Question: Assuming to have the following 4 datasets:
'''
1,1
2,3
3,5
5,6
6,9
7,9
8,10
9,12
10,13
'''
'''
1,1
2,5
3,10
5,15
6,20
7,25
8,30
9,35
10,40
'''
'''
1,1
2,10
3,100
5,1000
6,2000
7,5000
8,10000
9,20000
10,50000
'''
'''
1,1
2,20
3,300
5,5000
6,9000
7,10000
8,15000
9,30000
10,100000
'''
In Gnuplot I've tried to run the command on each of them to get the maximum value for and (i.e., columns and ) and to set the corresponding & . Unfortunately, the result is not the one I've expected.
Here is the full script:
'''
#!/usr/bin/env gnuplot
set terminal latex
set term pngcairo enhanced size 1500,800
set output 'plot.png'
set multiplot layout 2,2
set xlabel 't' font ',16'
set ylabel '#pkt' font ',16'
set grid xtics lt 0 lw 1 lc rgb "#333333"
set grid ytics lt 0 lw 1 lc rgb "#333333"
set xtics font ',14'
set ytics font ',14'
set key font ',12'
set title font ',20'
set datafile separator ','
###
set title '(a)'
stats "a.csv" using 1:2 name "a"
set xrange [0:a_max_x]
set yrange [0:a_max_y+a_max_y*0.5]
plot "a.csv" using 1:2 title 'v1' with lines linewidth 3 linecolor rgb 'blue'
###
set title '(b)'
stats "b.csv" using 1:2 name "b"
set xrange [0:b_max_x]
set yrange [0:b_max_y+b_max_y*0.5]
plot "b.csv" using 1:2 title 'v1' with lines linewidth 3 linecolor rgb 'blue'
###
set title '(c)'
stats "c.csv" using 1:2 name "c"
set xrange [0:c_max_x]
set yrange [0:c_max_y+c_max_y*0.5]
plot "c.csv" using 1:2 title 'v1' with lines linewidth 3 linecolor rgb 'blue'
###
set title '(d)'
stats "d.csv" using 1:2 name "d"
set xrange [0:d_max_x]
set yrange [0:d_max_y+d_max_y*0.5]
plot "d.csv" using 1:2 title 'v1' with lines linewidth 3 linecolor rgb 'blue'
###
unset multiplot
'''
and the result:

As you can see, maximum values in the plots , and are not correct. Indeed, the verbose output of stats returns:
'''
[...]
Maximum: 10.0000 [8] 13.0000 [8]
[...]
Maximum: 5.0000 [3] 15.0000 [3]
[...]
Maximum: 2.0000 [1] 10.0000 [1]
[...]
Maximum: 1.0000 [0] 1.0000 [0]
[...]
'''
Apparently, only stats for the plot is right. Is there anything wrong in my script?
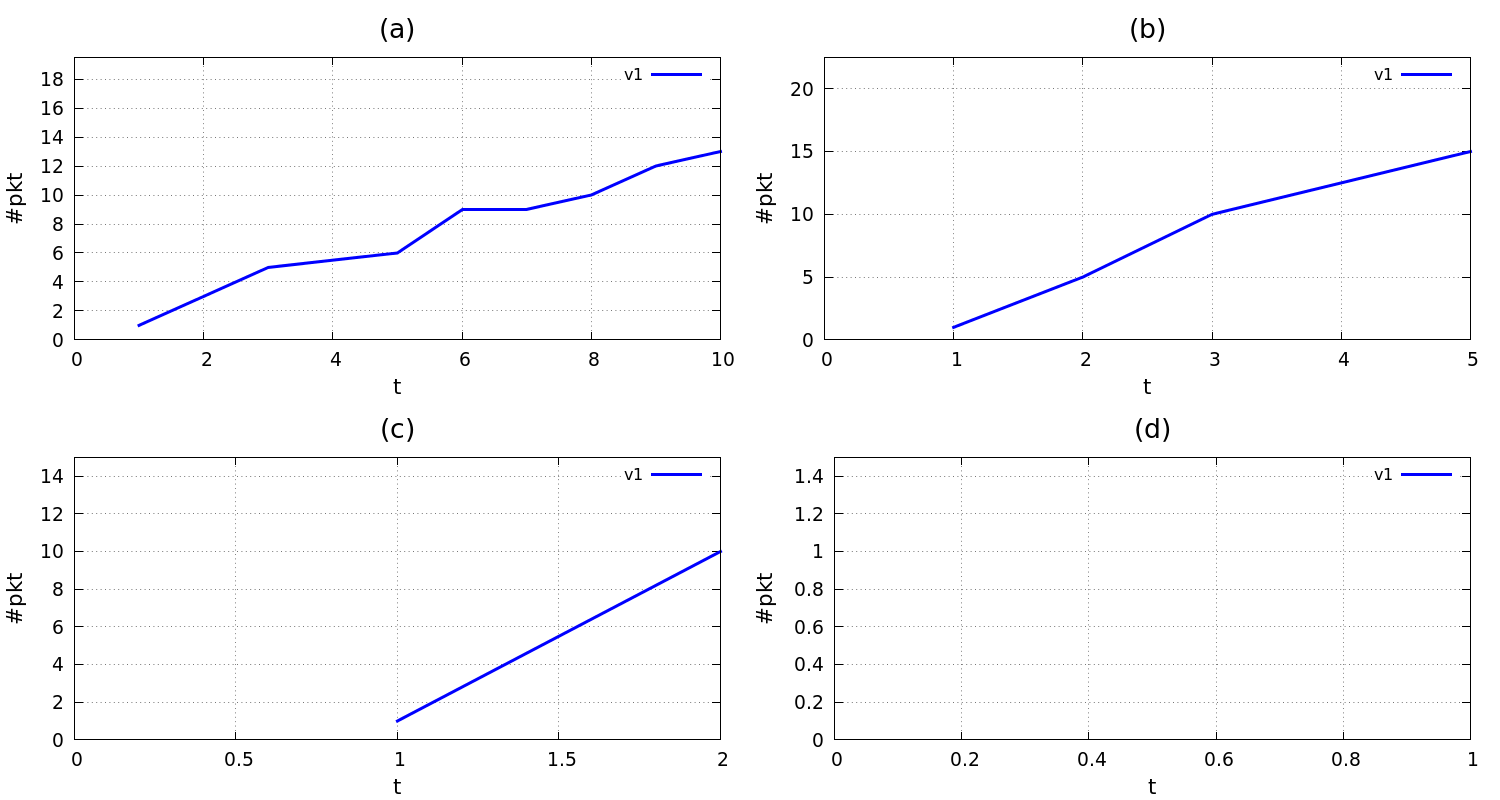
Answer: You need you reinitialize 'xrange' and 'yrange' after setting them each time, because otherwise 'stats' finds some of you points outside the range you have previously set and does not take them into account. It's the last line below:
'''
set title '(a)'
stats "a.csv" using 1:2 name "a"
set xrange [0:a_max_x]
set yrange [0:a_max_y+a_max_y*0.5]
plot "a.csv" using 1:2 title 'v1' with lines linewidth 3 linecolor rgb 'blue'
set xrange [*:*] ; set yrange [*:*] # <--- This line after each plot will fix your issue
'''